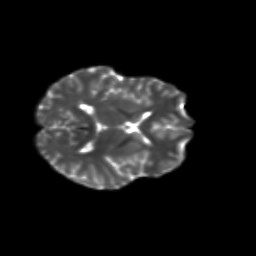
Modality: T2w
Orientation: axial
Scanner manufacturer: siemens
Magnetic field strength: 3 T
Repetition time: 9.2 s
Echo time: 0.084 s